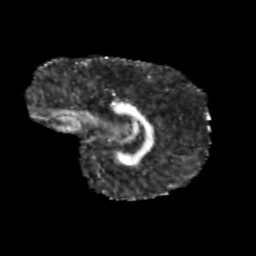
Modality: FA
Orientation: sagittal
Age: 9
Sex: male
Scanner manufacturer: siemens
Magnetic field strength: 3 T
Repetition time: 3.8 s
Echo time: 0.07 s